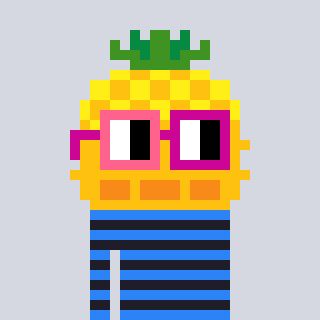
a pixel art character with square pink and red glasses, a pineapple-shaped head and a grayscale-colored body on a cool background